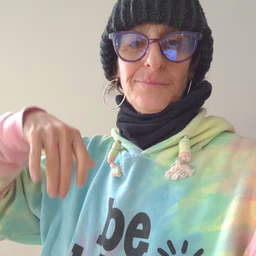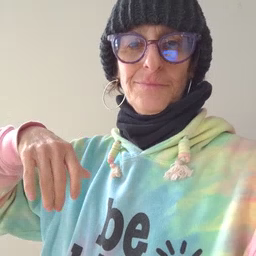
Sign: brother